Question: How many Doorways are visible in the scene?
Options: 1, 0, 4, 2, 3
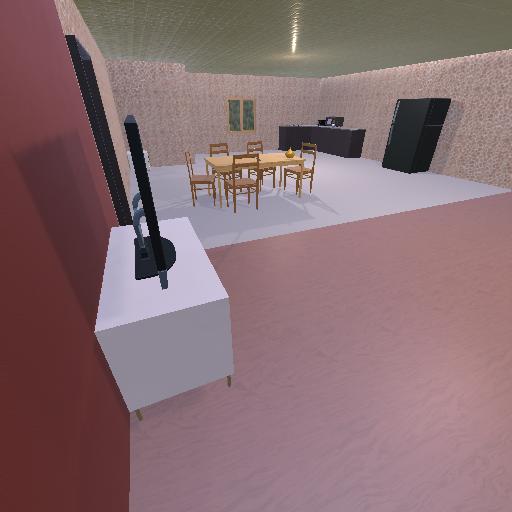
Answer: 1